Interaction volume radius: 5 \u00c5
Interaction volume height: 10 \u00c5
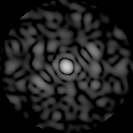
Disorder parameter: 0.8367